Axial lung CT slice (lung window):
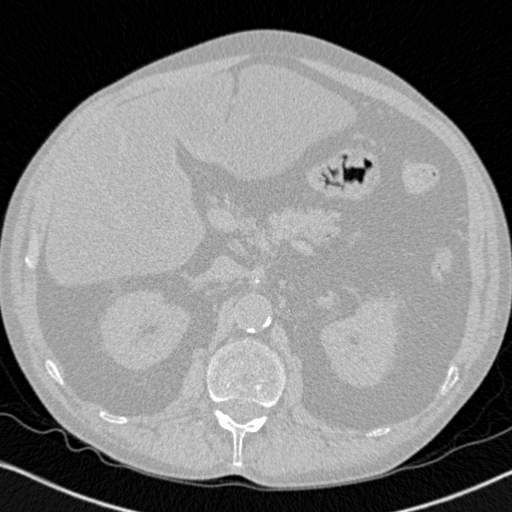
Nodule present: no